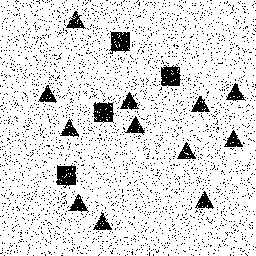
Squares: 4
Triangles: 12
Stars: 0
Total shapes: 16